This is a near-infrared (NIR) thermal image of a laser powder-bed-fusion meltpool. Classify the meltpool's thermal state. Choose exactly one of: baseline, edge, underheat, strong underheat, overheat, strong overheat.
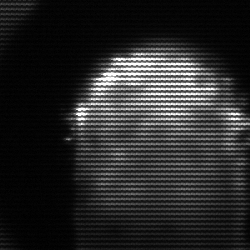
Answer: baseline